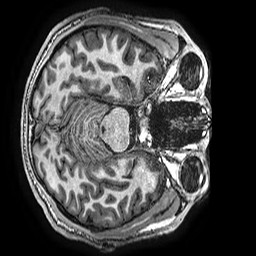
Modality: T1w
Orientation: axial
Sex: male
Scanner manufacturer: ge
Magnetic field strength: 3 T
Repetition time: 0.007644 s
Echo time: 0.003468 s